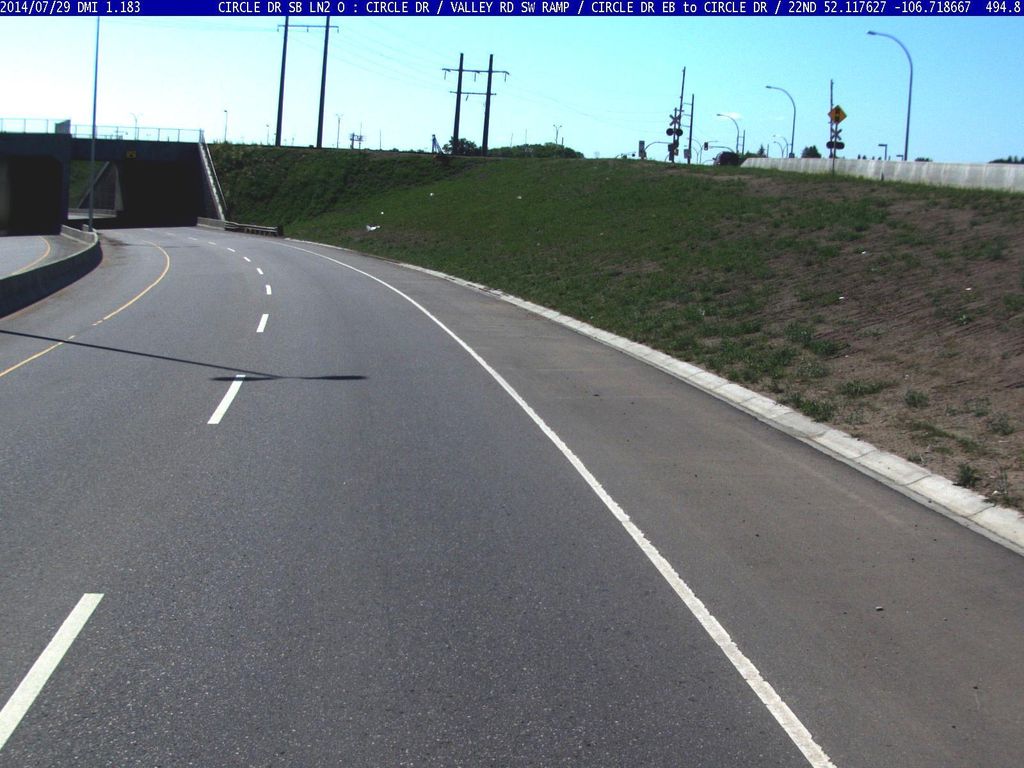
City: saskatoon